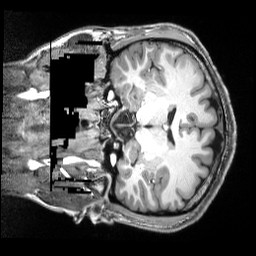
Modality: T1w
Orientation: coronal
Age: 19
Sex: male
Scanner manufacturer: siemens
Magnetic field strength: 3 T
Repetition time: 2.5 s
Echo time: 0.00343 s